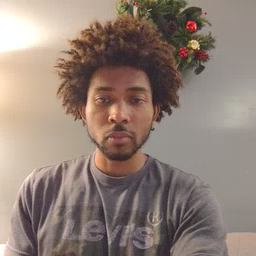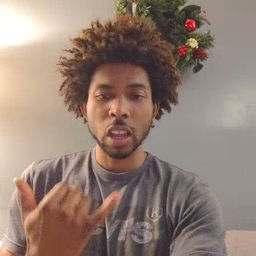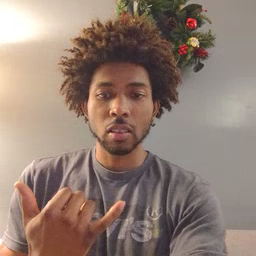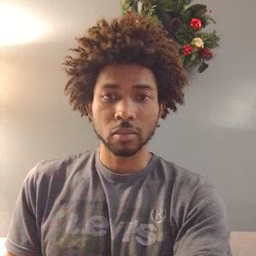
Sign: now